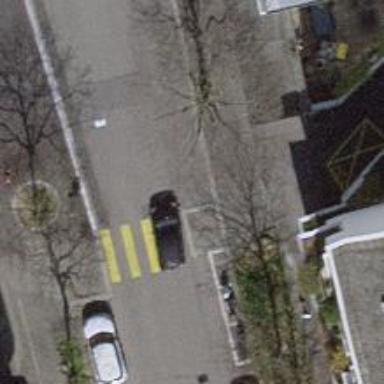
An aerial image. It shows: Marked crossing with zebra stripes on the road.